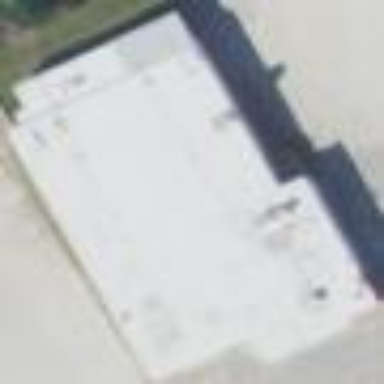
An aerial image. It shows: Building.